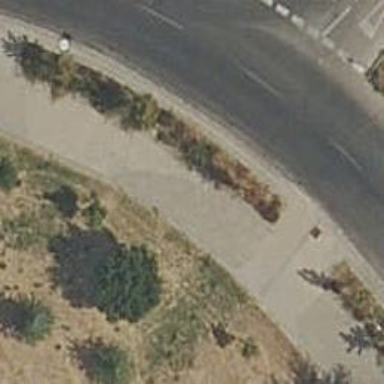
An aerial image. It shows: Sidewalk.